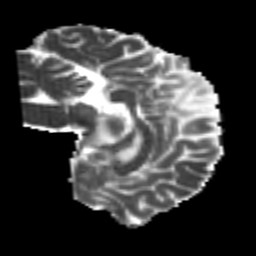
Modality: MD
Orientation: sagittal
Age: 21
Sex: male
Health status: healthy
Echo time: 0.074 s